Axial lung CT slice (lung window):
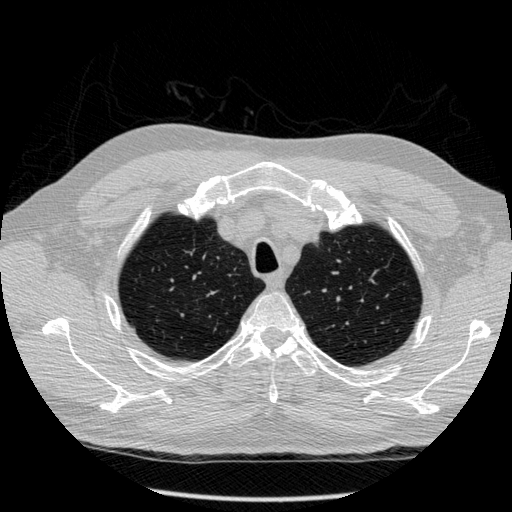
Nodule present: no